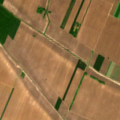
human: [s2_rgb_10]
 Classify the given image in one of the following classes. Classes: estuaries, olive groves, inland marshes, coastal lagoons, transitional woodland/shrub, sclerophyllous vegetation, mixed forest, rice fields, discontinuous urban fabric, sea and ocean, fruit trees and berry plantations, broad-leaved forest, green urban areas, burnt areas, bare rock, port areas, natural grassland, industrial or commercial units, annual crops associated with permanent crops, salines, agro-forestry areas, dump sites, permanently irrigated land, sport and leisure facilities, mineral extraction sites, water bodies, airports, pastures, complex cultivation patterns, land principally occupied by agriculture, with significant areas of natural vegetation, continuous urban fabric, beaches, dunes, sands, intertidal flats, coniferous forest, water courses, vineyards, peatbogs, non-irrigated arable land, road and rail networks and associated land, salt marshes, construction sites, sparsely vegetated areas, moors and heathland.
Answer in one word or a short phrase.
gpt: non-irrigated arable land